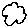
Label: cloud